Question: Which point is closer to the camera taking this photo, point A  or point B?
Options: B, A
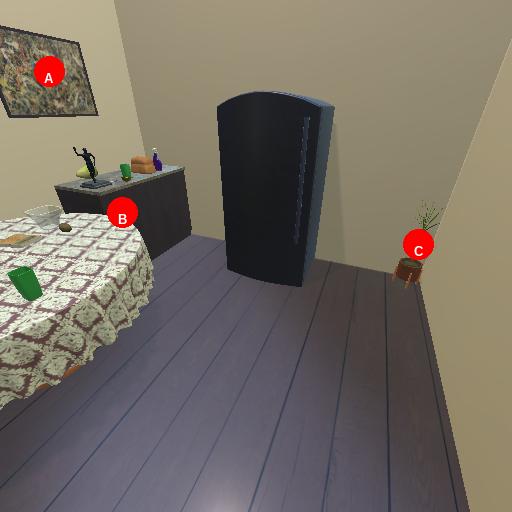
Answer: B